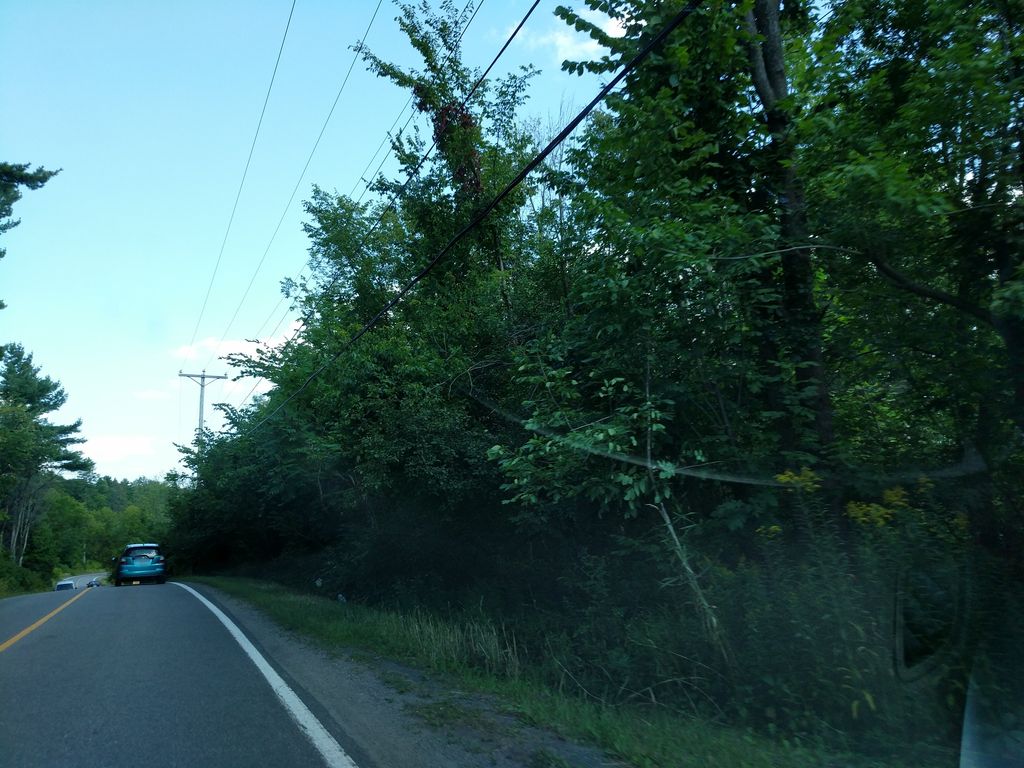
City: ottawa-gatineau